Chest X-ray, AP view. Patient: 54 years old, sex M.
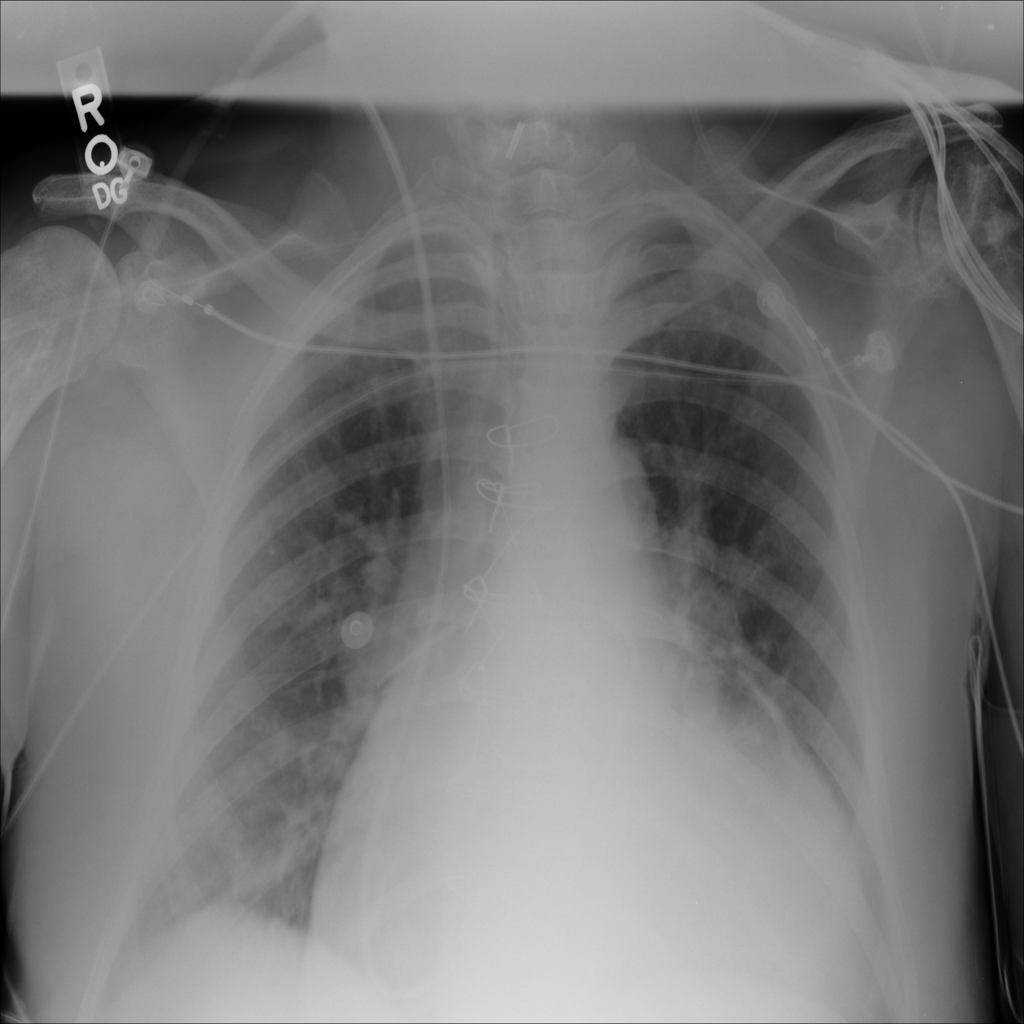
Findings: Cardiomegaly